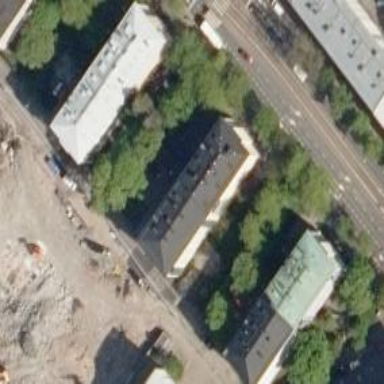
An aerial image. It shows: Apartment building with hipped roof.